Question: I have this code
'''
<div class="modal-dialog text-center">
<div class="modal-content">
<div class="modal-body">
<h3 class="modal-title"> Session </h3>
<small>Enter a unique client name</small> <br><br>
<p>
</p><div class="form-group row">
<label for="sessionName" class="col-sm-6 col-form-label pull-right" style="padding-top: 15px;">Client Session Name</label>
<div class="col-sm-6">
<input type="email" class="form-control" name="sessionName" id="sessionName" placeholder="Awesome">
</div>
</div>
<div class="form-group row">
<label for="autoMac" class="col-sm-6 col-form-label">
Auto Generate Client MAC
</label>
<label for="autoMac" class="col-sm-2 col-form-label">
<div class="onoffswitch pull-right">
<input type="checkbox" name="autoMac" class="onoffswitch-checkbox" id="autoMac">
<label class="onoffswitch-label " for="autoMac">
<span class="onoffswitch-inner"></span>
<span class="onoffswitch-switch"></span>
</label>
</div>
</label>
</div>
<div class="form-group row ueMacDiv" style="display: none;"><label for="ueMac" class="col-sm-6 col-form-label pull-right">Client Session MAC Address</label>
<div class="col-sm-6"><input type="email" class="form-control" name="ueMac" id="ueMac" placeholder="AA:BB:CC:11:22:33"></div>
</div>
<div class="form-group row">
<label for="iperfSwitch" class="col-sm-6 col-form-label">
Map iPerf profile(s)
</label>
<label for="iperfSwitch" class="col-sm-2 col-form-label">
<div class="onoffswitch pull-right">
<input type="checkbox" name="iperfSwitch" class="onoffswitch-checkbox" id="iperfSwitch">
<label class="onoffswitch-label " for="iperfSwitch">
<span class="onoffswitch-inner"></span>
<span class="onoffswitch-switch"></span>
</label>
</div>
</label>
</div>
<div class="form-group row iperfDiv text-center" style="display: none;">
<div class="col-sm-6"></div>
<div class="col-sm-6">
<select name="iperfProfile" multiple="" data-select2-id="select2-data-1-7s0q" tabindex="-1" class="select2-hidden-accessible" aria-hidden="true"><option value="ipv6-udp-upload">ipv6-udp-upload</option><option value="ipv6-udp-download">ipv6-udp-download</option><option value="udp-upload">udp-upload</option><option value="tcp-upload">tcp-upload</option><option value="random2">random2</option><option value="random">random</option><option value="tcp-download">tcp-download</option><option value="udp-download">udp-download</option><option value="Surya">Surya</option><option value="BeverlyHillsUDP">BeverlyHillsUDP</option></select><span class="select2 select2-container select2-container--default" dir="ltr" data-select2-id="select2-data-2-9etd" style="width: 1.98864px;"><span class="selection"><span class="select2-selection select2-selection--multiple" role="combobox" aria-haspopup="true" aria-expanded="false" tabindex="-1" aria-disabled="false"><ul class="select2-selection__rendered" id="select2-iperfProfile-e0-container"></ul><span class="select2-search select2-search--inline"><input class="select2-search__field" type="search" tabindex="0" autocorrect="off" autocapitalize="none" spellcheck="false" role="searchbox" aria-autocomplete="list" autocomplete="off" aria-describedby="select2-iperfProfile-e0-container" placeholder="Select iPerf profile(s) ..." style="width: 100%;"></span></span></span><span class="dropdown-wrapper" aria-hidden="true"></span></span>
</div>
</div>
<div class="form-group row iperfDiv" style="display: none;">
<label for="sessionName" class="col-sm-6 col-form-label pull-right" style="padding-top: 15px;">iPerf Frequency</label>
<div class="col-sm-6">
<input type="number" class="form-control" name="frequency" id="frequency" placeholder="3000">
</div>
</div>
<div class="form-group row selectAlertProfile">
<label style="padding-top: 25px;" class="col-sm-6 col-form-label pull-right">
Map Alert Profile
</label>
<div class="col-sm-6">
<select name="alertProfile" class="float-right form-control">
<option class="defaultAlertProfile" value="default">Select Profile</option>
</select>
</div>
</div>
<p></p>
</div>
<div class="modal-footer">
<button id="notLaunch" type="button" class="btn btn-link " data-dismiss="modal">No</button>
<button id="launch" class="btn btn-primary" data-dismiss="modal">Create</button>
</div>
</div>
</div>
'''
It yield this UI

I'm trying to align all the labels to the right, I've tried applying the class 'pull-right' & 'float-right' & even tried '!important;' on it.
Nothing seems moving.
# Any hints for me ?
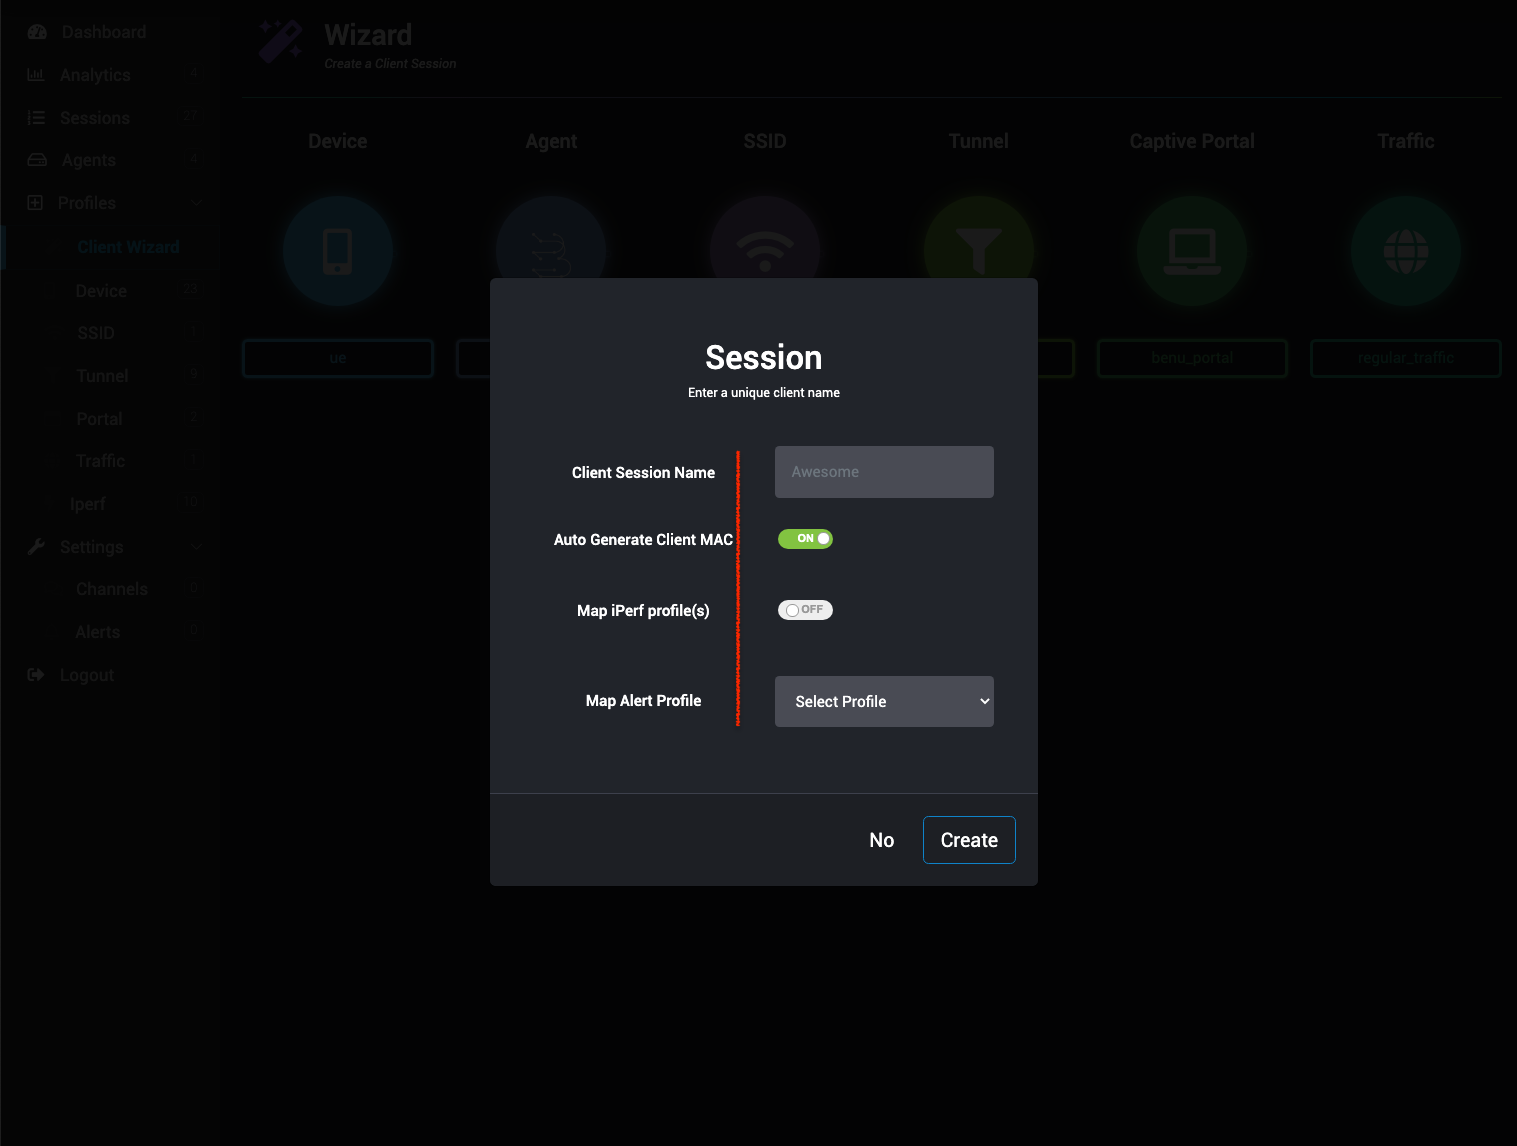
Answer: If you can change the markup, then here is a simple solution with example. Wrap the 'label' with 'div' of class '.col-*' & '.text-right' that's all
'''
form {
width: 600px;
margin: 30px auto
}
'''
'''
<link href="https://maxcdn.bootstrapcdn.com/bootstrap/3.3.7/css/bootstrap.min.css" rel="stylesheet"/>
<form>
<div class="col-xs-6 text-right">
<label for="exampleInputEmail1">Email address</label>
</div>
<div class="col-xs-6">
<div class="form-group">
<input type="email" class="form-control" id="exampleInputEmail1" placeholder="Email">
</div>
</div>
<div class="col-xs-6 text-right">
<label for="exampleInputPassword1">Password</label>
</div>
<div class="col-xs-6">
<div class="form-group">
<input type="password" class="form-control" id="exampleInputPassword1" placeholder="Password">
</div>
</div>
<div class="col-xs-6 text-right">
<label for="exampleInputCheckbox1">Checkbox</label>
</div>
<div class="col-xs-6">
<div class="form-group">
<div class="checkbox">
<label>
<input type="checkbox" id="exampleInputCheckbox1"> Check me out
</label>
</div>
</div>
</div>
<div class="col-xs-6 text-center col-xs-offset-6">
<button type="submit" class="btn btn-block">Submit</button>
</div>
</form>
'''